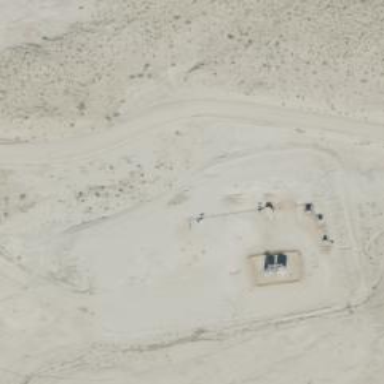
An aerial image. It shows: Petroleum well.